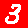
Digit: 3